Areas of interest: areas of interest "Memorial Hall"
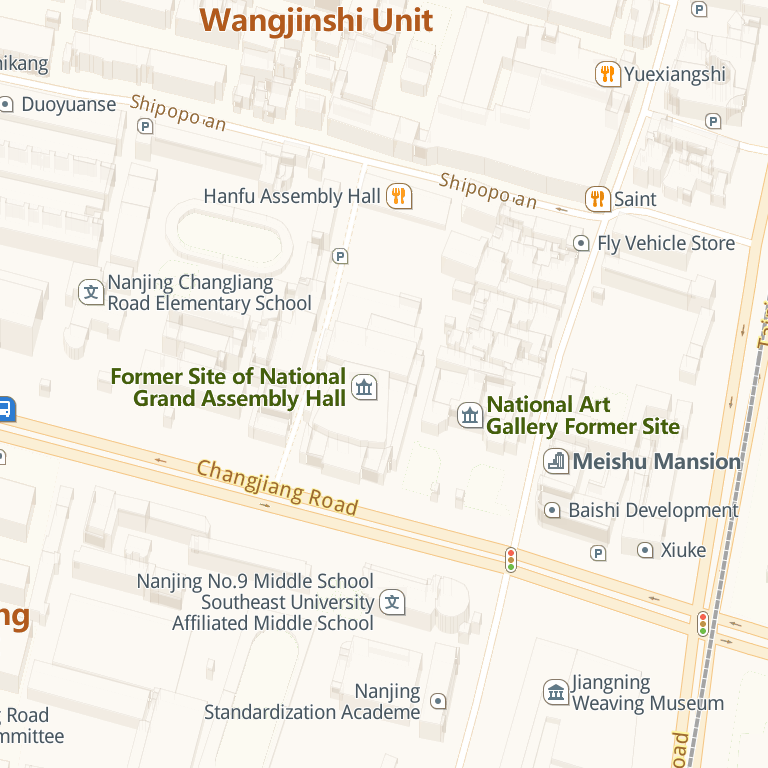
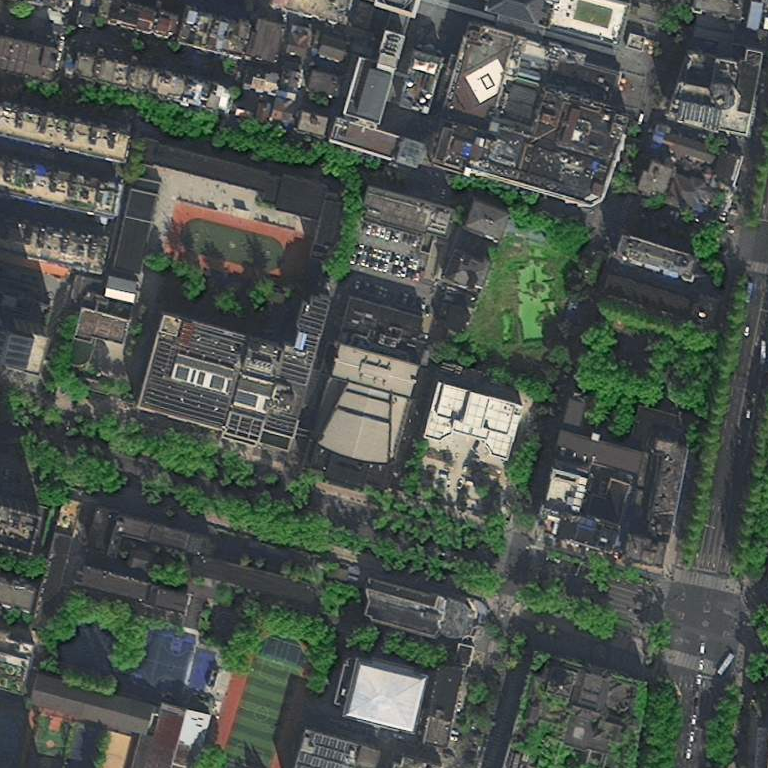